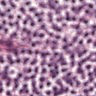
Metastatic tissue present: no